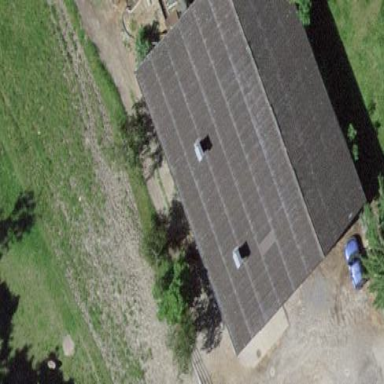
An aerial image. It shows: Barn.